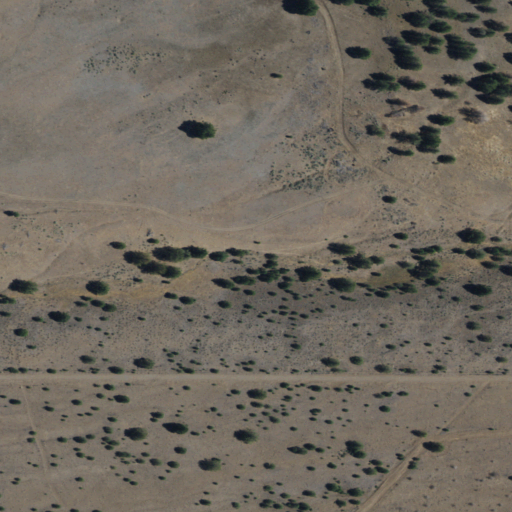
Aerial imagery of valley in California named Howell Canyon containing shrub and grassland